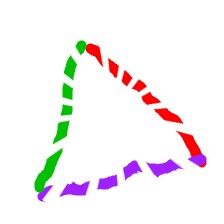
Shape: triangle